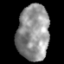
Tissue: lung
Cell type: Others
Senescence score: 0.2265
Nuclear area (px): 1739
Mean DAPI intensity: 145.252